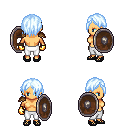
a pixel art fantasy rpg character, female body template, human, tanned skin, leather shoulder armor, white pants, white cyan bangs hairstyle, gold gloves, ghillies, shield, four views (front, back, left, right), 2x2 character sprite sheet, small pixel art, hard edges, no anti-aliasing